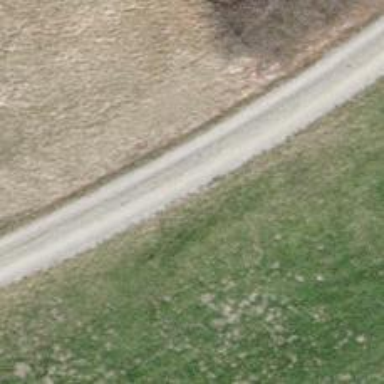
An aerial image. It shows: Gravel track with grade 2 tracktype.